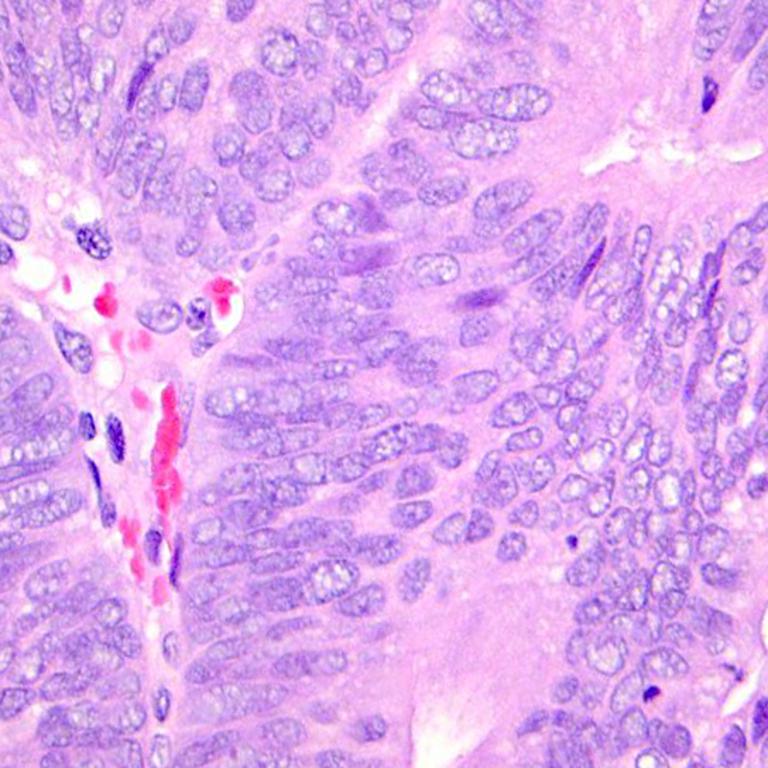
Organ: colon
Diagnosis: adenocarcinomas